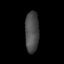
Tissue: lung
Cell type: Others
Senescence score: 0.1398
Nuclear area (px): 558
Mean DAPI intensity: 74.394